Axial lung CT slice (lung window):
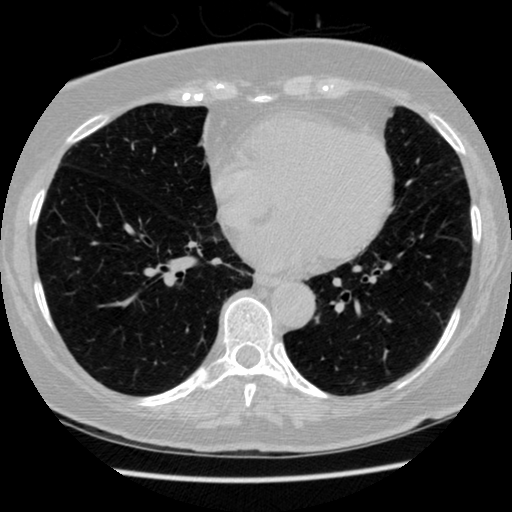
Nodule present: no